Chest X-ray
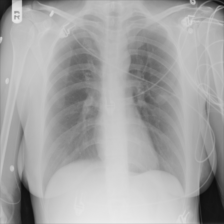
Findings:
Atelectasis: negative
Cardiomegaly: negative
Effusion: negative
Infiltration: negative
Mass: positive
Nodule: negative
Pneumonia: negative
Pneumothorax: negative
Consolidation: negative
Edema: negative
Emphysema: negative
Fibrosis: negative
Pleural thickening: negative
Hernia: negative